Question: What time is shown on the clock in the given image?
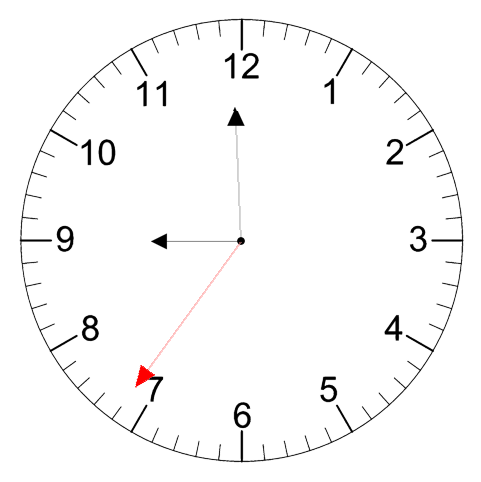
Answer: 08:59:36